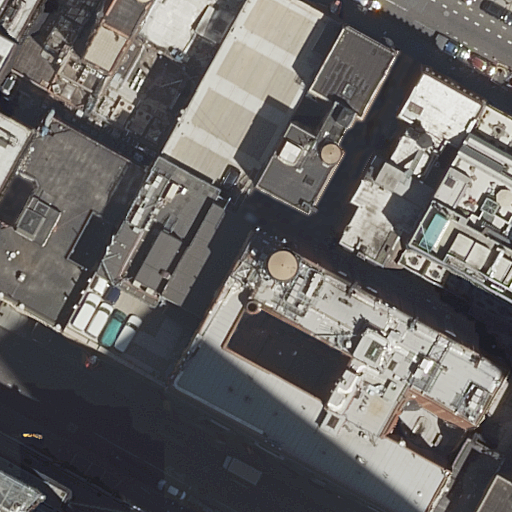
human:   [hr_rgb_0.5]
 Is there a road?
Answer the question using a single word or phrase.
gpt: yes

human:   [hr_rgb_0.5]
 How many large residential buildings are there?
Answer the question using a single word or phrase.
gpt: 5

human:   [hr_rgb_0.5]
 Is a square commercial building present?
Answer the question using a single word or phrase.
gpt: no

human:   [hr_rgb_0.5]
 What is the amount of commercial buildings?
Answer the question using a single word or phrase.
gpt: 1

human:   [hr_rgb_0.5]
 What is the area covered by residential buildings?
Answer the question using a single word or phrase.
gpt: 7162m2

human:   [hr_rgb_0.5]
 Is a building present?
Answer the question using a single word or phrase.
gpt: yes

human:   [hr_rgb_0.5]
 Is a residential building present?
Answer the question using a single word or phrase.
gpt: yes

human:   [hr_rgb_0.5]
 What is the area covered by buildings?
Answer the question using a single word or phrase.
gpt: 9912m2

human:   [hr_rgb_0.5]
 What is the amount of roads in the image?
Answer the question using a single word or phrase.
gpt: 3

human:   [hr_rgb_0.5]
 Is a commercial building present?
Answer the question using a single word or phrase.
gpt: yes

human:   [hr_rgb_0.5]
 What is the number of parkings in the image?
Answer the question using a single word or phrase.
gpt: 1

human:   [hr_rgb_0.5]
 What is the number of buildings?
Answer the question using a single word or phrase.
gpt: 14

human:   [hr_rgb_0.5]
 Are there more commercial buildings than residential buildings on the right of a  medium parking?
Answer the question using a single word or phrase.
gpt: yes

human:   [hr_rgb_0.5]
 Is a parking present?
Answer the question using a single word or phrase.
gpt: yes

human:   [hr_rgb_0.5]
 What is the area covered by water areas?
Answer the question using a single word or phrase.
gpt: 0m2

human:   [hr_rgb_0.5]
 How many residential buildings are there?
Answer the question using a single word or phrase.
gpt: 11

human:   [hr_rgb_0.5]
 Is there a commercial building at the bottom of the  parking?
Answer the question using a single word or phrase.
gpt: no

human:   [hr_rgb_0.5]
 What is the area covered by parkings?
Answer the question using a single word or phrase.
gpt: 1773m2

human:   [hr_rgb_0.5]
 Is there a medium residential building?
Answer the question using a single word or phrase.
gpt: yes

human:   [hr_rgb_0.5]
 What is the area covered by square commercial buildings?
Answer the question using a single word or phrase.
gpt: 0m2

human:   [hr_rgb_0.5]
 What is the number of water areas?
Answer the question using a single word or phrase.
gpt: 0

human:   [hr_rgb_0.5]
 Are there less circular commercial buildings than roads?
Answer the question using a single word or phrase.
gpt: yes

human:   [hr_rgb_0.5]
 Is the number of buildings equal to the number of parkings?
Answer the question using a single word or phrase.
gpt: no

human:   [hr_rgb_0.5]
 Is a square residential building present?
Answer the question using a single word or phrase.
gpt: no

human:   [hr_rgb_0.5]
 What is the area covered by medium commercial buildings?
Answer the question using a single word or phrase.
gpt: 0m2

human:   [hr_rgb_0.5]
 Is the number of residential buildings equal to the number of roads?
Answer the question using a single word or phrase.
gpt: no

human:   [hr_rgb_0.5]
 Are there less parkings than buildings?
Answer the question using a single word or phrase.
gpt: yes

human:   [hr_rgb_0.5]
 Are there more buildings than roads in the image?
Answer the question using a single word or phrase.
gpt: yes

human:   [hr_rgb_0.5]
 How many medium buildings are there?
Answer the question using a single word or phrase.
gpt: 4

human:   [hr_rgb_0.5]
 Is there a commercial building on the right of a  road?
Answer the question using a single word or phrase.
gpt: no

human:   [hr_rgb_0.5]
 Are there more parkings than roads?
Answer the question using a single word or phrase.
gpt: no

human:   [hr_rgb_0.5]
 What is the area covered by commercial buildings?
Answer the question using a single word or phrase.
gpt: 2099m2

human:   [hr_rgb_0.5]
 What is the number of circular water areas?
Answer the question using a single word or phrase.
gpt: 0

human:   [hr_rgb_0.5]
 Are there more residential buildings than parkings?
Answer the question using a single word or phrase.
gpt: yes

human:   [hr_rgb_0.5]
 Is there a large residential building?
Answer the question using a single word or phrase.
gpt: yes

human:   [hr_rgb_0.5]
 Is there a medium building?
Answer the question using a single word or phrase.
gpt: yes

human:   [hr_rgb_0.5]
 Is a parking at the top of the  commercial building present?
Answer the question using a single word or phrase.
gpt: no

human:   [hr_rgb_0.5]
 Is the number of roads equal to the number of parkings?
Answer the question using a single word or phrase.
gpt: no

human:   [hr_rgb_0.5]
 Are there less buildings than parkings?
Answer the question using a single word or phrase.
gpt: no

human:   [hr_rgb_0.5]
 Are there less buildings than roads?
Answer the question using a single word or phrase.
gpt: no

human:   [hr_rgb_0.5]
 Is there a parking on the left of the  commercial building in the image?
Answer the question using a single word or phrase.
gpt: no

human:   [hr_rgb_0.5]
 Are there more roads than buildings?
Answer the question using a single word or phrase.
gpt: no

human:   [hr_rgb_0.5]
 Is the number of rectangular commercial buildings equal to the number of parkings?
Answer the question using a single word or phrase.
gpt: no

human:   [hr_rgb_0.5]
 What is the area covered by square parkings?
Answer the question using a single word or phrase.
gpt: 0m2

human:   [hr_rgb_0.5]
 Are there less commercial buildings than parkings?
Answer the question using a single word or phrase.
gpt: no

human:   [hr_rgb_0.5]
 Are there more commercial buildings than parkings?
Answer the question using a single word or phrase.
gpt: no

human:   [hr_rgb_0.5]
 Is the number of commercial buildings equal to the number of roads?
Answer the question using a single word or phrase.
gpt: no

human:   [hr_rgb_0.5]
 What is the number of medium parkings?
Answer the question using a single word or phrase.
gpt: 0

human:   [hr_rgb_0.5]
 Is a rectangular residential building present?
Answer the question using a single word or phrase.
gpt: yes

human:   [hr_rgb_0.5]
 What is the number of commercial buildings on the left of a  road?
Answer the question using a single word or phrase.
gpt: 1

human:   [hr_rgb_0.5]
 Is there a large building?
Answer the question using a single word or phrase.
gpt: yes

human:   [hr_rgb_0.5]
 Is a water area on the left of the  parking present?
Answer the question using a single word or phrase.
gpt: no

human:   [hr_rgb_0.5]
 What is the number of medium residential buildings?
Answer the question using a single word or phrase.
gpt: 4

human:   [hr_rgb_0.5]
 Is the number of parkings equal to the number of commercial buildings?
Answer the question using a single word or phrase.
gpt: yes

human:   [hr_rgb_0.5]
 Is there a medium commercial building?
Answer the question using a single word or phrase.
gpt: no

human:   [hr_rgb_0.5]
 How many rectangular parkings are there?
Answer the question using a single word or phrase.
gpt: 0

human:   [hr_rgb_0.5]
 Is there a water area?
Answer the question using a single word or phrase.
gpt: no

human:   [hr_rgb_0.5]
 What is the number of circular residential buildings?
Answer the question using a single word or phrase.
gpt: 0

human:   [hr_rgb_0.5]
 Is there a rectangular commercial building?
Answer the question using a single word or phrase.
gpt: no

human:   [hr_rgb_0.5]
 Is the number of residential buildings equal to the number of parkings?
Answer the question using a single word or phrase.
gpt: no

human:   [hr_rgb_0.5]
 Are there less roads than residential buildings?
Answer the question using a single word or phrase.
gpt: yes

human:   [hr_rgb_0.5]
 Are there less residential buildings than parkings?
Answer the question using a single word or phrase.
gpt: no

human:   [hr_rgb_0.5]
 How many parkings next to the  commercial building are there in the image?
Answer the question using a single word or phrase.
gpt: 1

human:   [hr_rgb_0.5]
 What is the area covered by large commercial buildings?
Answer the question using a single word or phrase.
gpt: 2099m2